Interaction volume radius: 5 \u00c5
Interaction volume height: 15 \u00c5
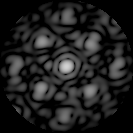
Disorder parameter: 0.4433